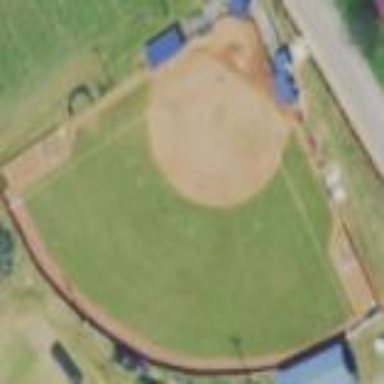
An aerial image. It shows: Grassy pitch designated for softball leisure sports.